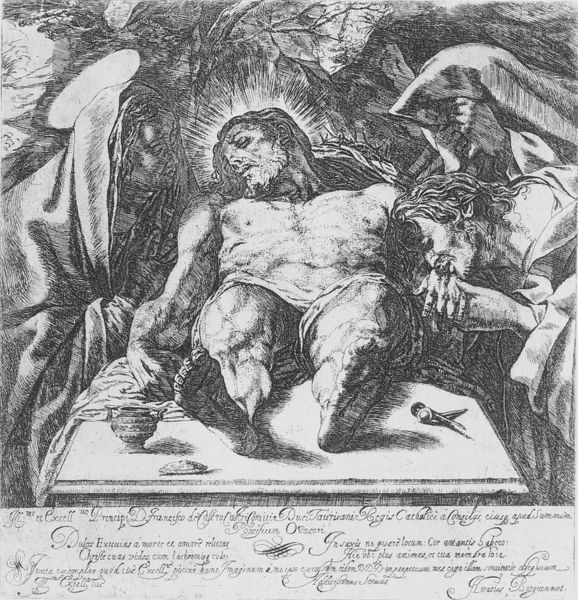
Titel: Beweinung Christi
Künstler: Orazio Borgianni
Institution: Amsterdam, Rijksprentenkabinett
Schlagwörter: hand, körper, mann, schatten, umhang, vogel, grau, tisch, zeichnung, bart, johannes, tod, tot, trauer, hände, kelch, personen, füße, holzschnitt, schrift, kuss, liegen, kopftuch, muskeln, halbnackt, liegend, nägel, gefäß, abschied, druck, schwarz weiss, schraffur, stich, lithografie, text, heiligenschein, nimbus, christus, grab, jesus, leichnam, sterben, heilige, jünger, maria, kupferstich, aufgebahrt, beweinung, salbgefäß, schraffierung, grablegung, josef, passion, klage, heilienschein, leichman